Question: I am trying to annotate a ggplot2 with coordinates and text from a data frame that is secondary to the one used to plot the data.
The current plot looks like this, with the data & code following:

'''
U21.sub = structure(list(Year = c(2012, 2012, 2012, 2012, 2012, 2012, 2013,
2013, 2013, 2013, 2013, 2013, 2014, 2014, 2014, 2014, 2014, 2014,
2012, 2013, 2014), Criteria = structure(c(1L, 1L, 1L, 1L, 1L,
1L, 1L, 1L, 1L, 1L, 1L, 1L, 1L, 1L, 1L, 1L, 1L, 1L, 1L, 1L, 1L
), .Label = c("Connectivity", "Environment", "Output", "Resources",
"Total"), class = "factor"), Weighting = c(0.1, 0.1, 0.1, 0.1,
0.1, 0.1, 0.15, 0.15, 0.15, 0.15, 0.15, 0.15, 0.2, 0.2, 0.2,
0.2, 0.2, 0.2, NA, NA, NA), Rank = c(4L, 5L, 6L, 17L, 36L, 48L,
2L, 7L, 9L, 10L, 16L, 50L, 3L, 8L, 10L, 13L, 15L, 45L, NA, NA,
NA), Country = structure(c(2L, 30L, 49L, 7L, 50L, 9L, 2L, 49L,
30L, 50L, 7L, 9L, 49L, 2L, 7L, 30L, 50L, 9L, 51L, 51L, 51L), .Label = c("Argentina",
"Australia", "Austria", "Belgium", "Brazil", "Bulgaria", "Canada",
"Chile", "China", "Croatia", "Czech Republic", "Denmark", "Finland",
"France", "Germany", "Greece", "Hong Kong SAR", "Hungary", "India",
"Indonesia", "Iran", "Ireland", "Israel", "Italy", "Japan", "Korea",
"Malaysia", "Mexico", "Netherlands", "New Zealand", "Norway",
"Poland", "Portugal", "Romania", "Russian Federation", "Saudi Arabia",
"Serbia", "Singapore", "Slovakia", "Slovenia", "South Africa",
"Spain", "Sweden", "Switzerland", "Taiwan", "Thailand", "Turkey",
"Ukraine", "United Kingdom", "United States", "Asia: Average"
), class = "factor"), Score = c(94.5, 83.2, 82.5, 55.3, 35.3,
12.8, 96.7, 81.1, 73, 72.2, 63.3, 12.3, 91.4, 87.6, 80.2, 75.9,
74, 29.8, 40.37, 41.43, 54.8), Contribution.to.total.score = c(9.45,
8.32, 8.25, 5.53, 3.53, 1.28, 14.5, 12.2, 11, 10.8, 9.5, 1.8,
18.28, 17.52, 16.04, 15.18, 14.8, 5.96, NA, NA, NA)), .Names = c("Year",
"Criteria", "Weighting", "Rank", "Country", "Score", "Contribution.to.total.score"
), row.names = c(148L, 149L, 150L, 161L, 180L, 192L, 392L, 397L,
399L, 400L, 406L, 440L, 643L, 648L, 650L, 653L, 655L, 685L, 741L,
746L, 751L), class = "data.frame")
p = ggplot(data = U21.sub[[i]], aes(x = as.factor(Year), y = Score, group = Country, colour = Country)) +
geom_line(size = 1.25) + labs(title = names[i], x = "Year") + theme(legend.title = element_blank())
'''
Keep in mind that this is one data frame from a list of dataframes that are being plotted in a loop.
What I want to be able to do is plot the text column from the following data frame (weightings) in line with the respective year. The text represents the weight of the title variable in each year.
Thanks,
'''
weightings = structure(list(x = structure(1:3, .Label = c("2012", "2013",
"2014"), class = "factor"), y = c(20, 20, 20), text = structure(1:3, .Label = c("10%",
"15%", "20%"), class = "factor")), .Names = c("x", "y", "text"
), row.names = c(NA, -3L), class = "data.frame")
'''
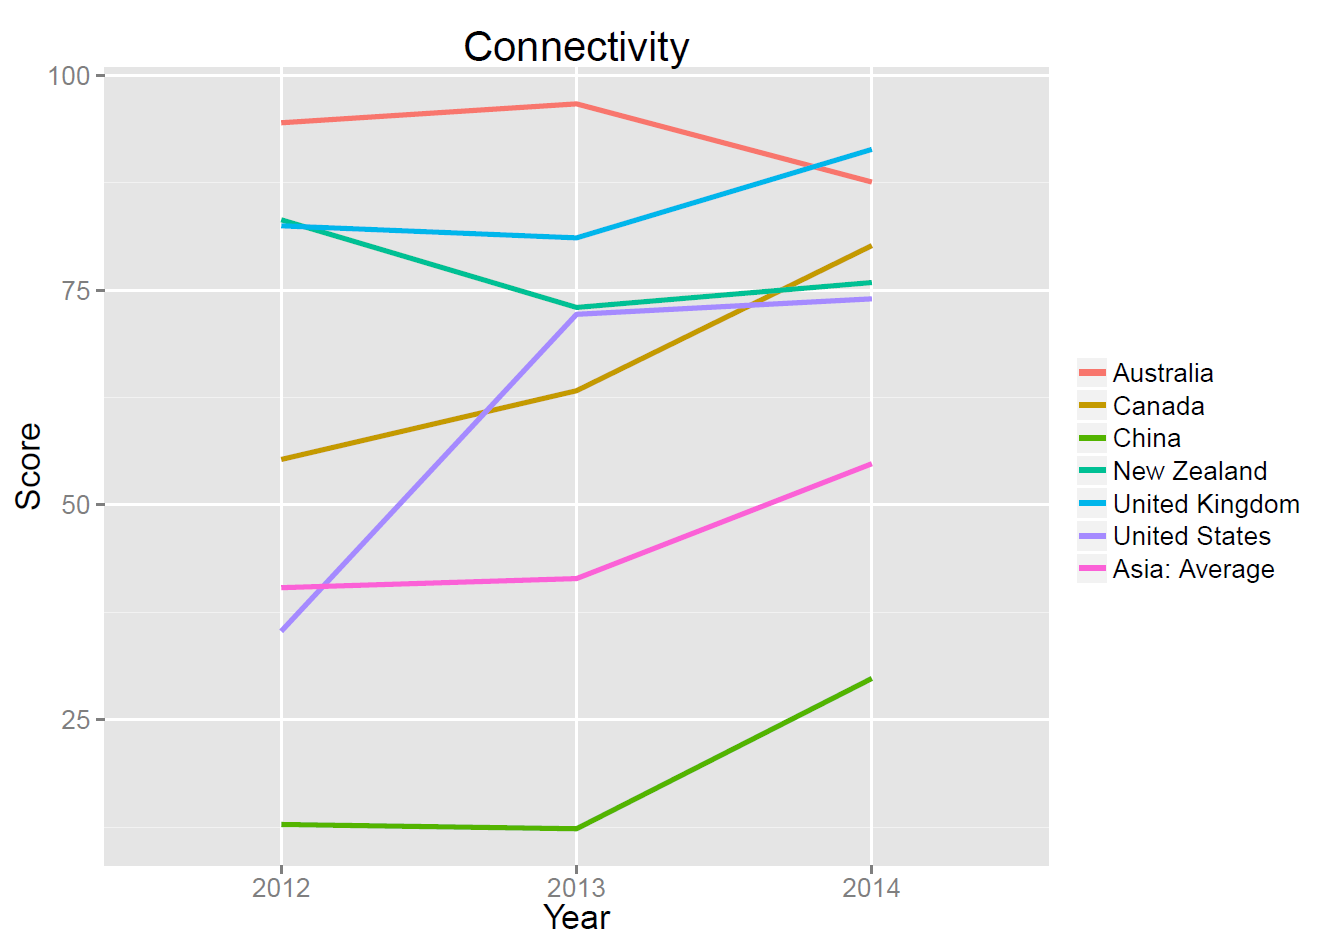
Answer: You can simply add a 'geom_text()' layer, specifying new data, x and y arguments. However, you need to move other specifications out of the original 'ggplot()' call (I've removed other unnecessary bits - labs, theme):
'''
p = ggplot(data = U21.sub, aes(x = as.factor(Year), y = Score)) +
geom_line(aes(group = Country, colour = Country), size = 1.25) +
geom_text(data = weightings, aes(x = x, y = y, label = text))
'''